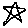
Label: star